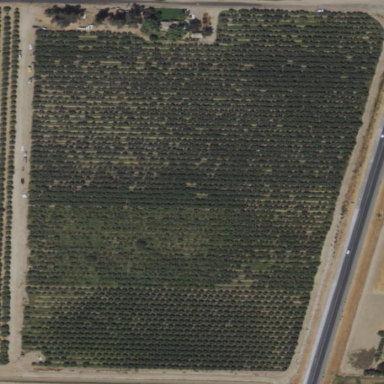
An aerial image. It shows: Orchard.